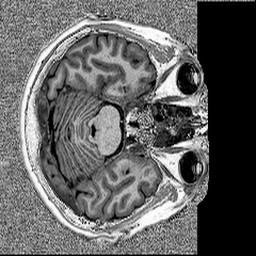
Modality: MP2RAGE
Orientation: axial
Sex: female